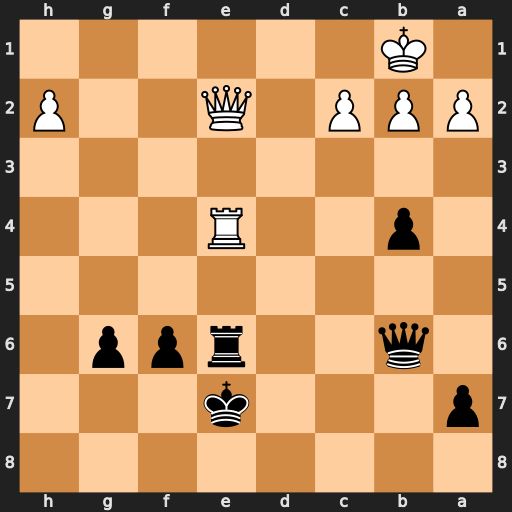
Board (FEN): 8/p3k3/1q2rpp1/8/1p2R3/8/PPP1Q2P/1K6
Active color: b
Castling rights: -
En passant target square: -
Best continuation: Qg1+ Qe1 Qxe1+ Rxe1 Rxe1#